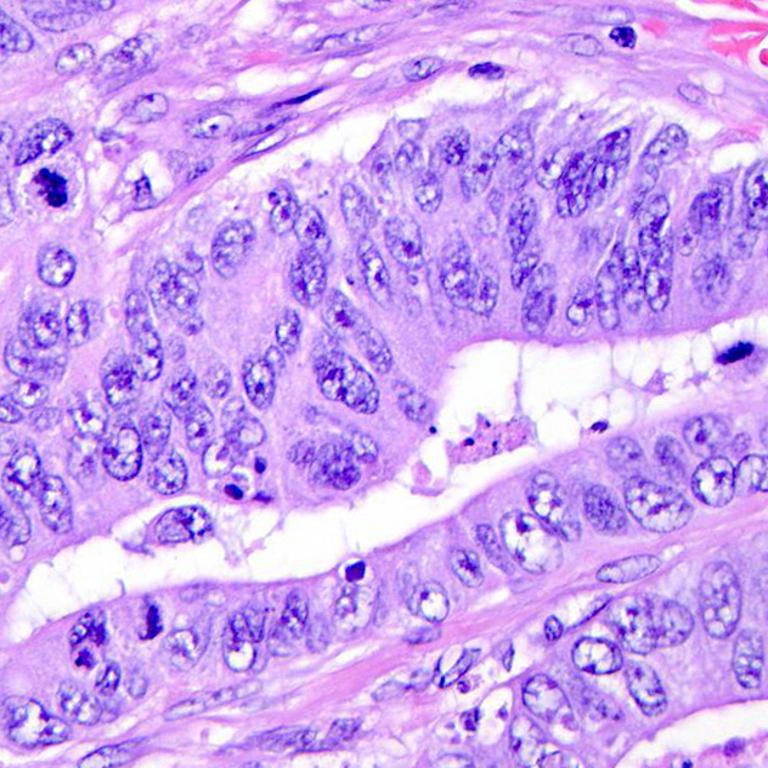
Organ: colon
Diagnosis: adenocarcinomas